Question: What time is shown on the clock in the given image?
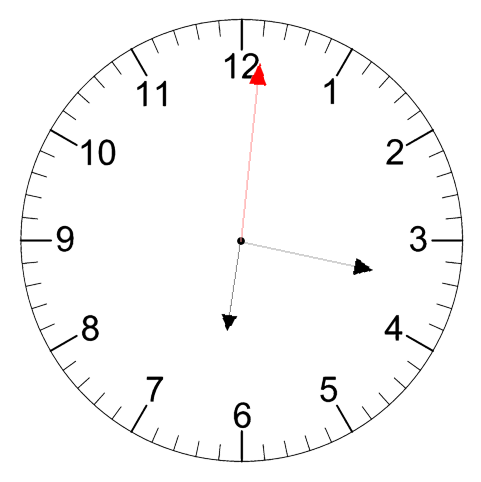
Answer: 06:17:01